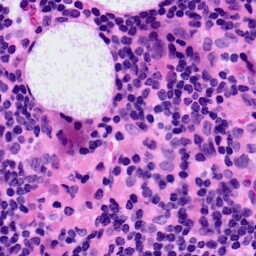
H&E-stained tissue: LymphNode